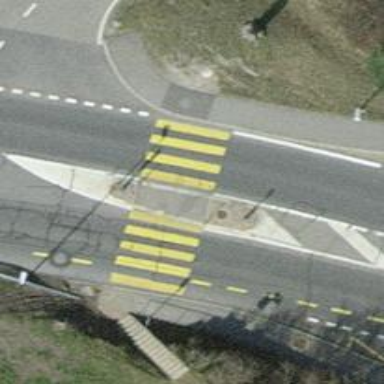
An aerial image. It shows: Zebra crossing with pedestrian island.